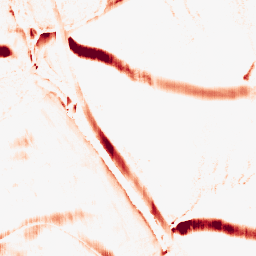
Category: morphological
Decomposition family: morphological_rect
Decomposition parameters: operation: opening
width: 5
height: 20
Upsampling method: edge_directed
Upsampling parameters: scale: 4
Upsampling scale: 4